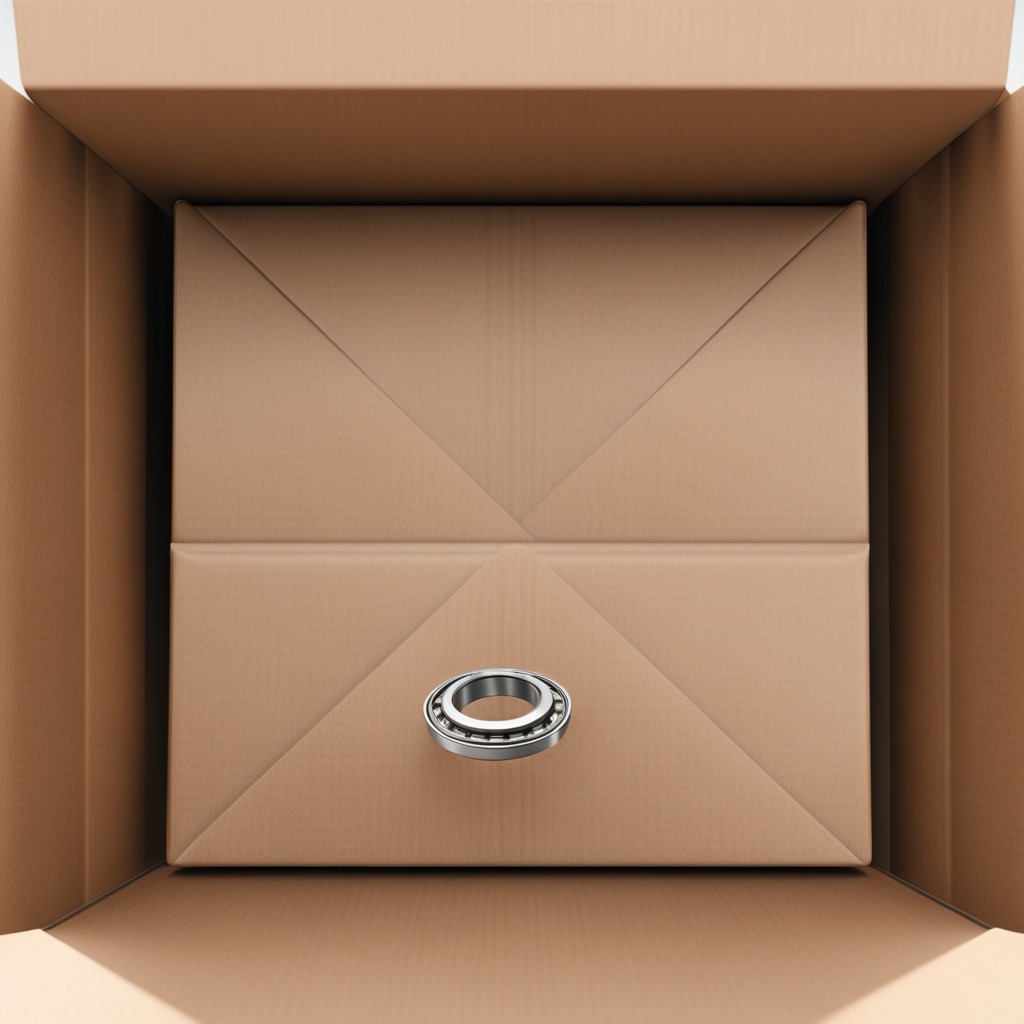
A metal ball bearing is lying on a clean dry cardboard box surface in an outdoor workshop during daytime bright natural light soft shadows slightly creased but